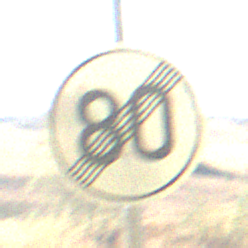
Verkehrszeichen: EndeGeschwindigkeit80
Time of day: MorningAfternoon
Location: Outdoor (Nature)
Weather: PartlyCloudy
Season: NotSpecified
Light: Natural